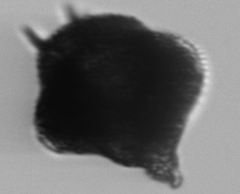
Label: Gonyaulax